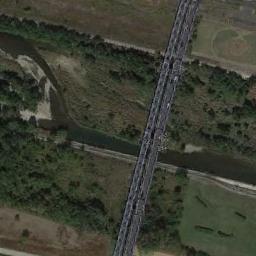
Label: bridge